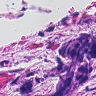
Metastatic tissue present: yes